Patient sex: M
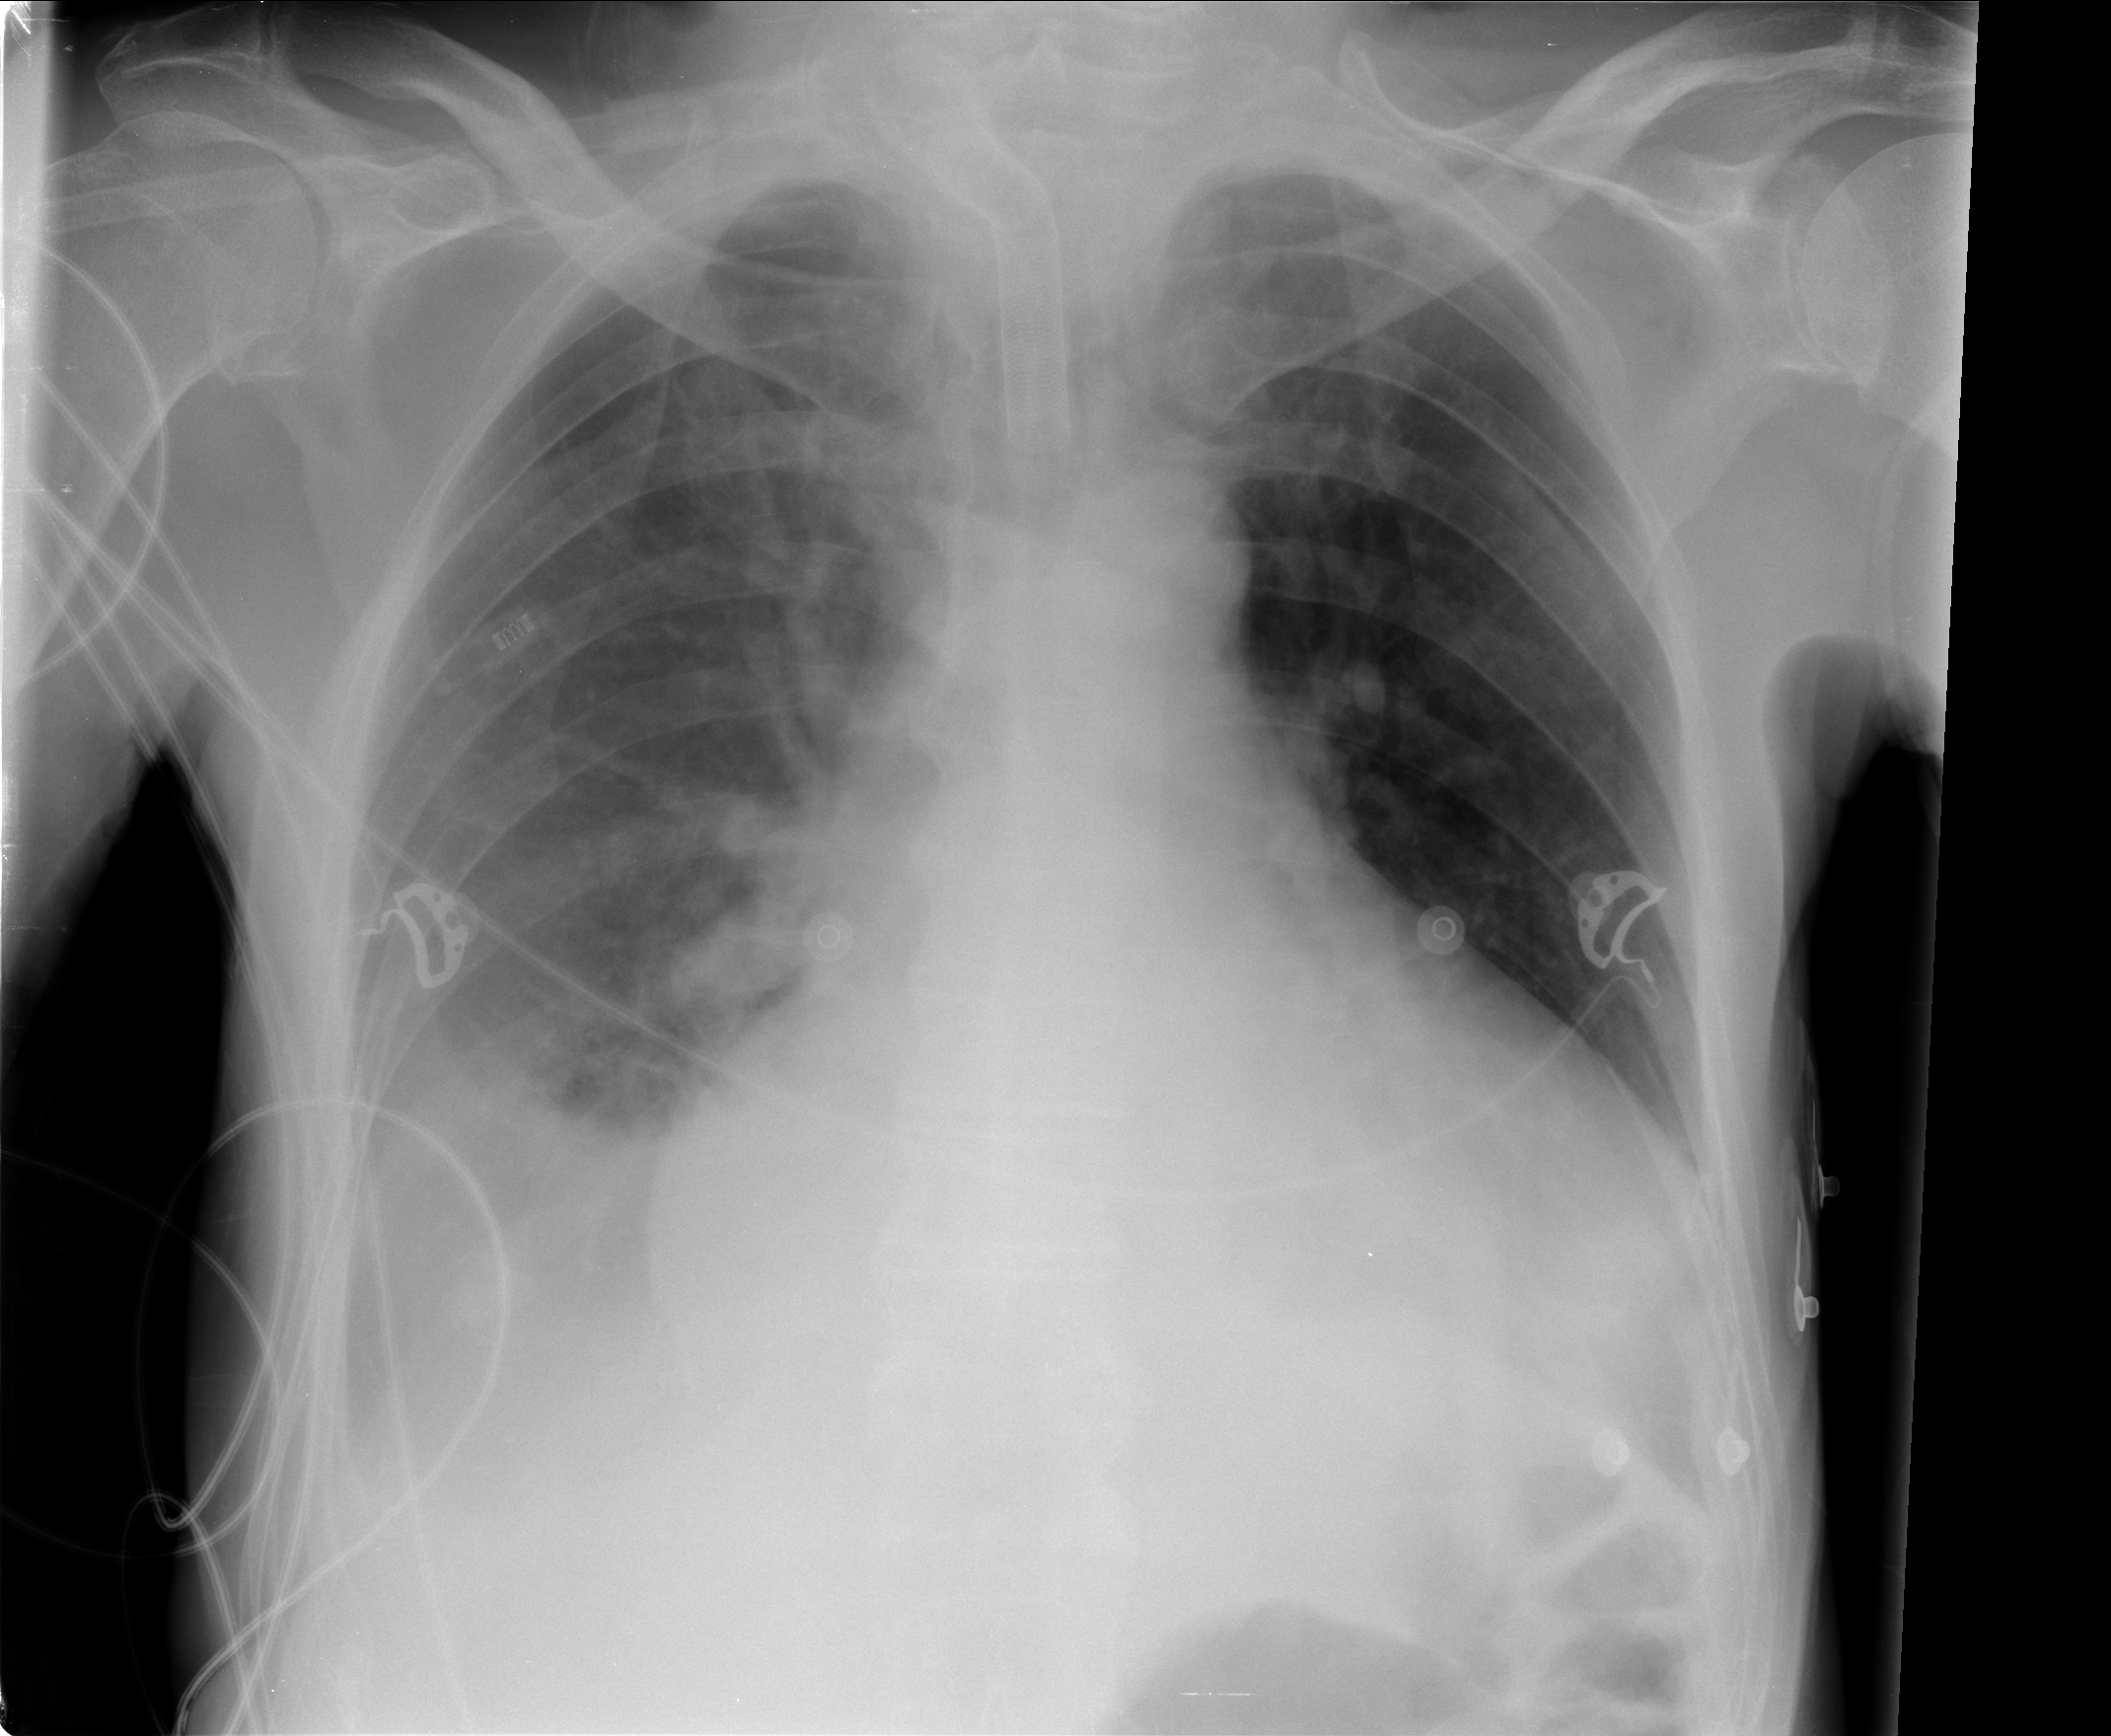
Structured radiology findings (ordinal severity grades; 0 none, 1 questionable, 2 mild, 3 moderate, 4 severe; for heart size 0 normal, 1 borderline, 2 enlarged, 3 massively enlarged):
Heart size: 3
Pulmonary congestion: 0
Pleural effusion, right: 3
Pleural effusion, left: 0
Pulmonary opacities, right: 0
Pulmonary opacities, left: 0
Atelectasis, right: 2
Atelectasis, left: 0